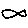
Label: fish